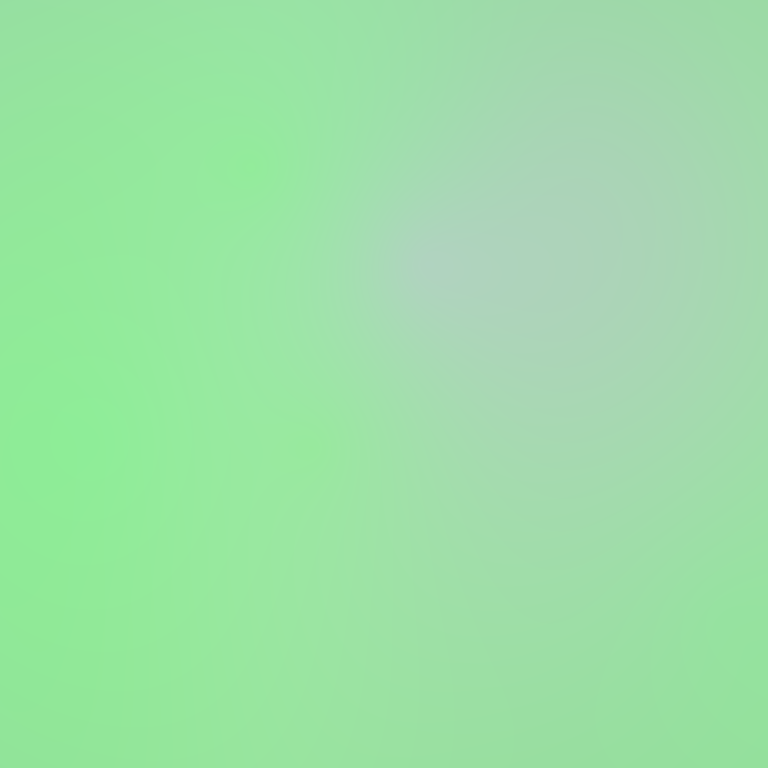
Abstract light effect, smooth gradient from soft green to pale blue, calm atmosphere, diffuse light, no room, no furniture, no objects.